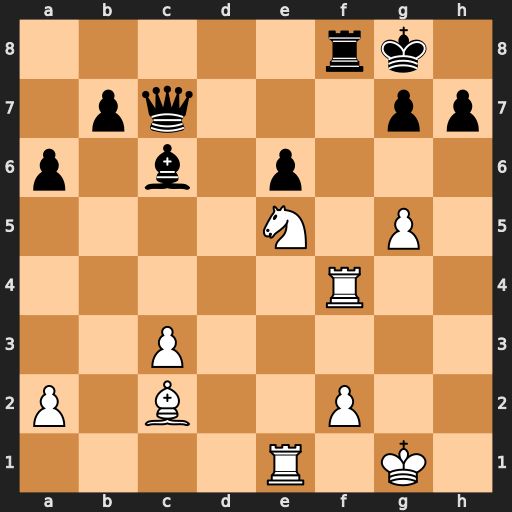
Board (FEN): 5rk1/1pq3pp/p1b1p3/4N1P1/5R2/2P5/P1B2P2/4R1K1
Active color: w
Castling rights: -
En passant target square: -
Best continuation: Bxh7+ Kxh7 Rxf8